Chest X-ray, PA view. Patient: 49 years old, sex F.
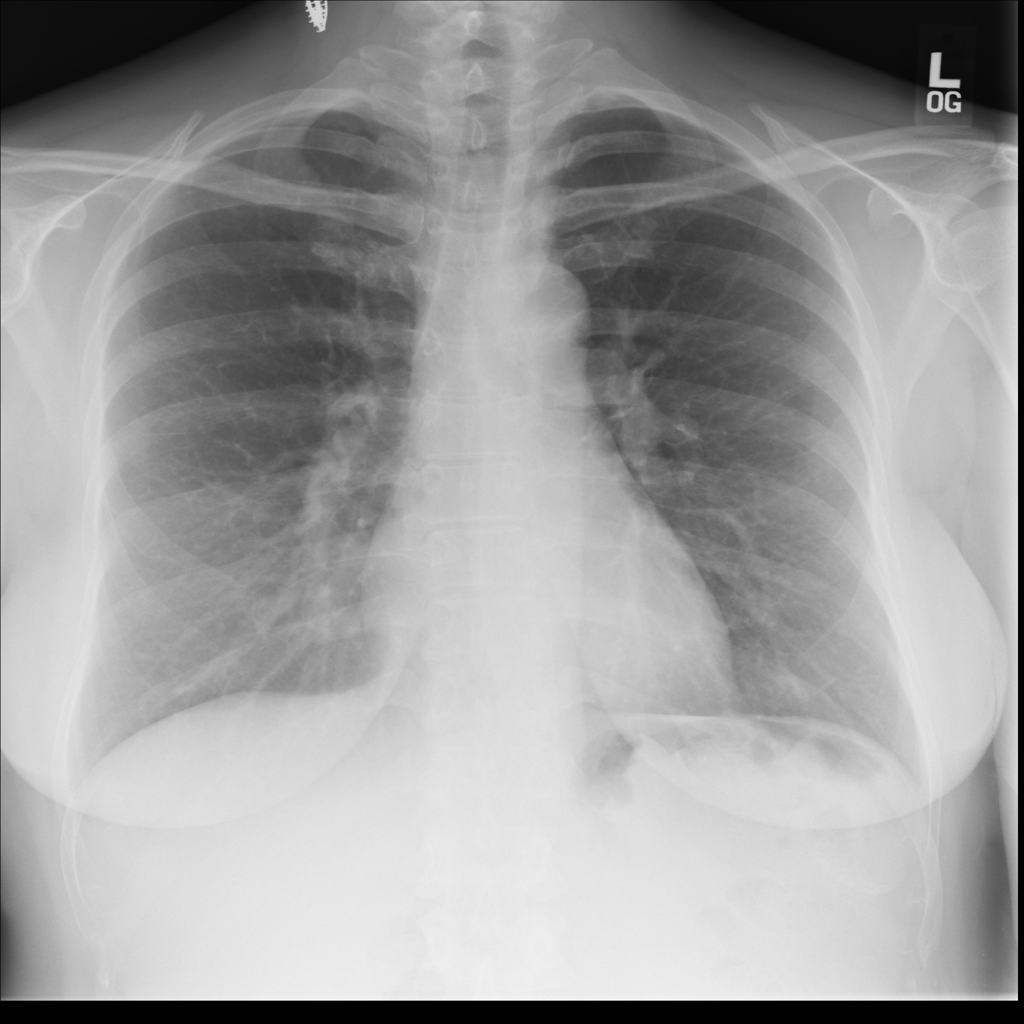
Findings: No Finding